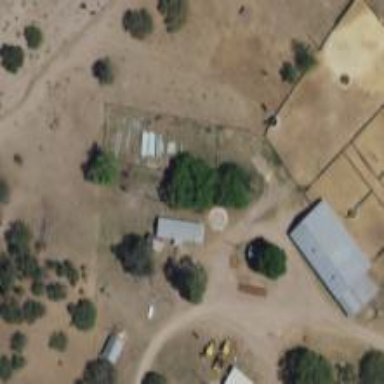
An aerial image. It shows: Shed.